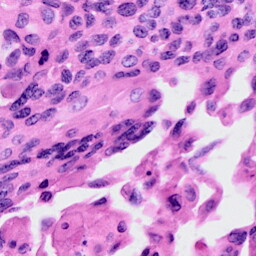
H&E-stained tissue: Cervix